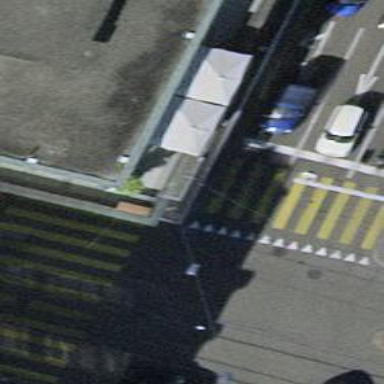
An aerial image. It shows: Kerb barrier.